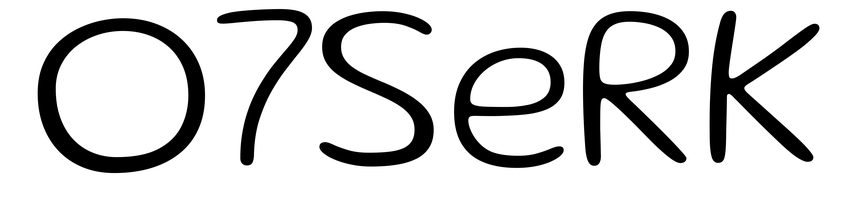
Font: Gluten_ExtraLight